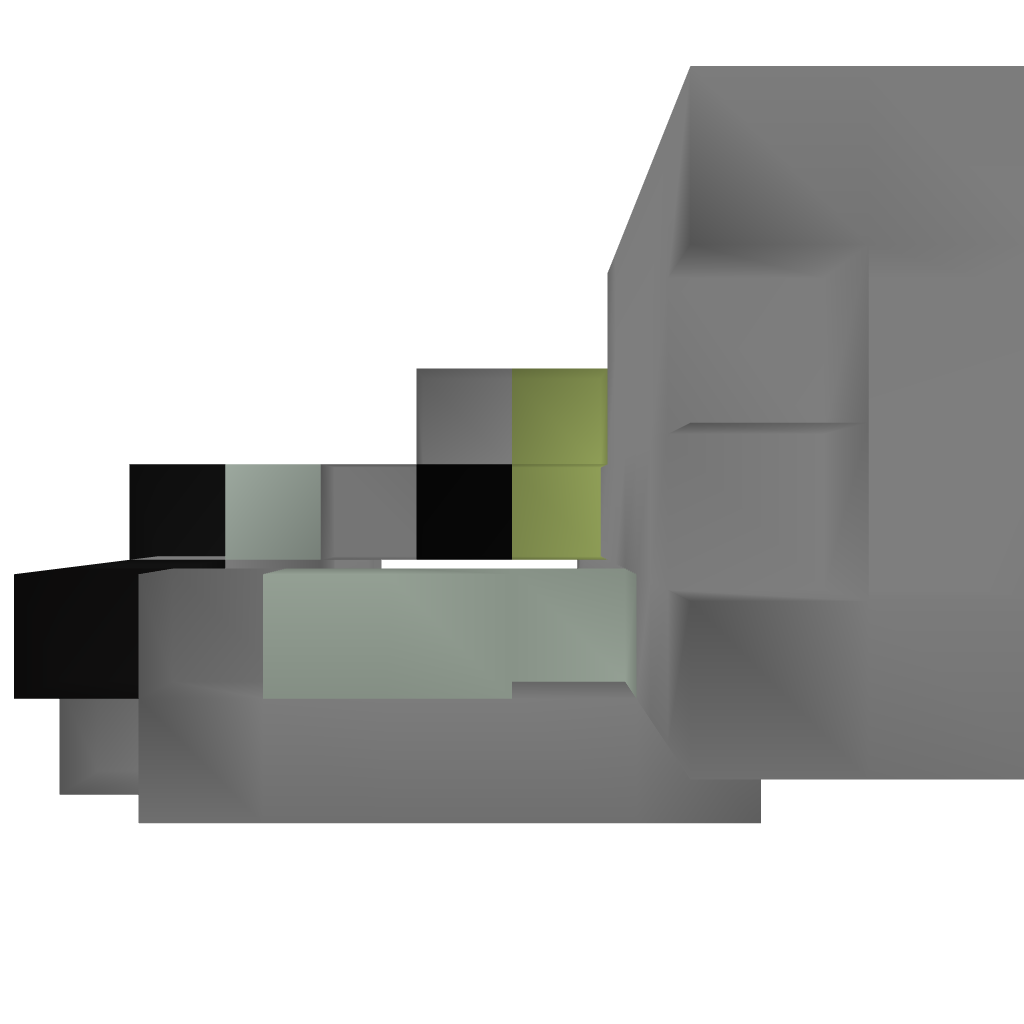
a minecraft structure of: Simple Cave Trap